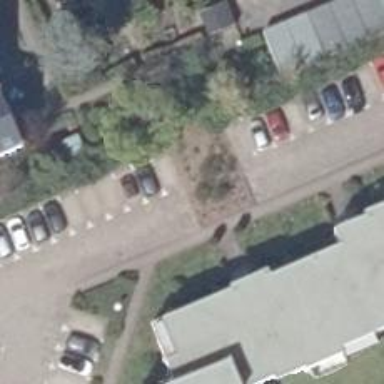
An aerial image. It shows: Footway.